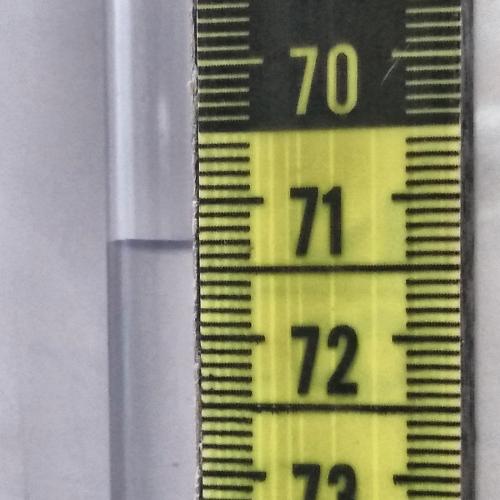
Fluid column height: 71.3 cm